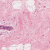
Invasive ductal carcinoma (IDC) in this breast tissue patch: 0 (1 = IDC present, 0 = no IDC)